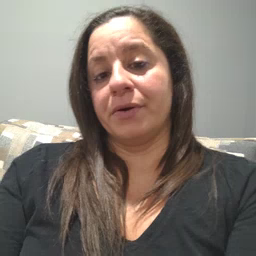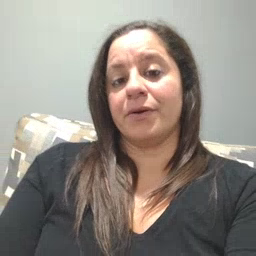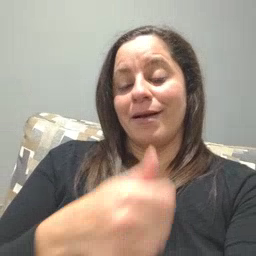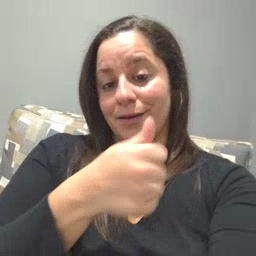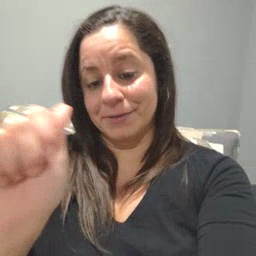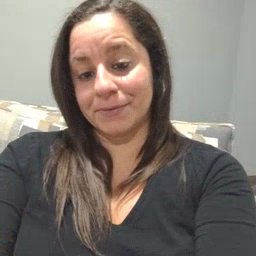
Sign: any